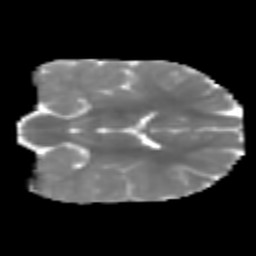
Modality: MD
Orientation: coronal
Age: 6
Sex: male
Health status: healthy